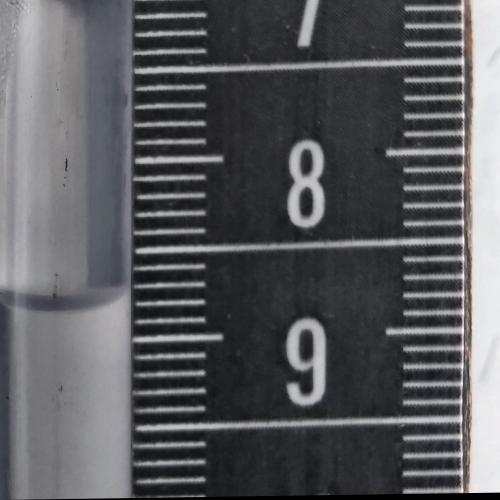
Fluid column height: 8.8 cm